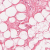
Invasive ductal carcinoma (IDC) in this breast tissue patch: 0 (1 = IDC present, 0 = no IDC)